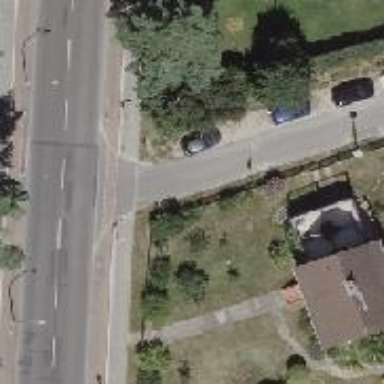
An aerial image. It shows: Road with "give way" sign.